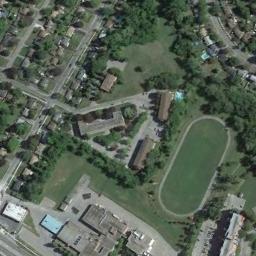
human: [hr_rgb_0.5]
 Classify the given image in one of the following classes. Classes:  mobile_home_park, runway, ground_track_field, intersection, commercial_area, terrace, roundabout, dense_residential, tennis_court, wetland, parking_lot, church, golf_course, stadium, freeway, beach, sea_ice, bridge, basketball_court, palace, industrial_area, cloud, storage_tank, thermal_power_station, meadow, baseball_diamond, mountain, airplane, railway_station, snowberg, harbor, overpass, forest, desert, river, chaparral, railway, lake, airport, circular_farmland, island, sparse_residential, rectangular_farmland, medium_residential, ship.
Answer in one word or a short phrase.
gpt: ground_track_field